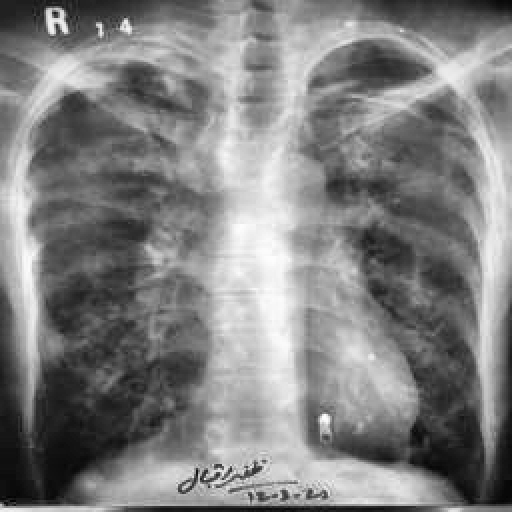
Finding: TUBERCULOSIS